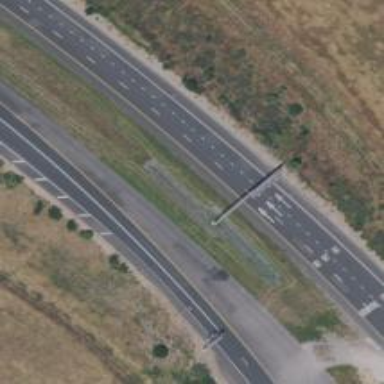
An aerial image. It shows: Motorway junction.